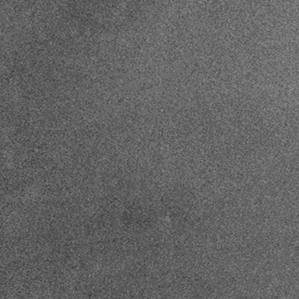
Label: frost